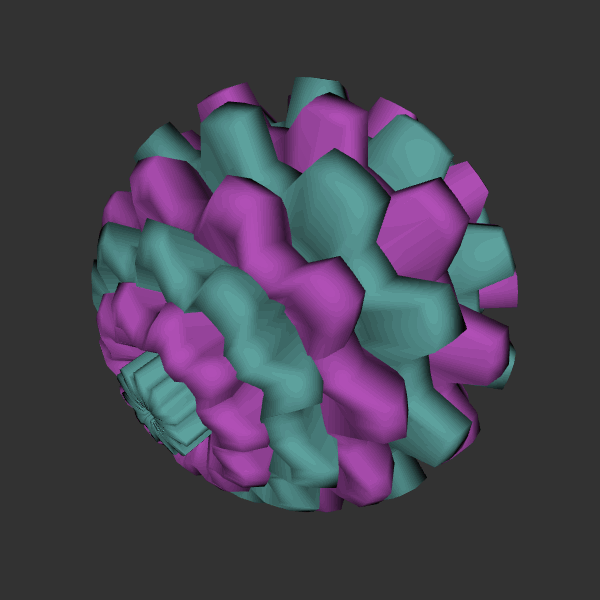
Background: dark